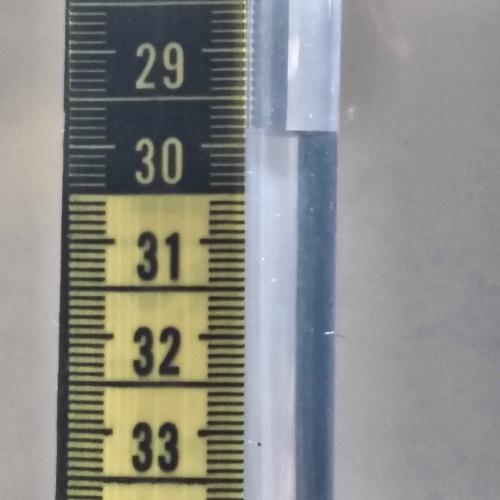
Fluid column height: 29.9 cm